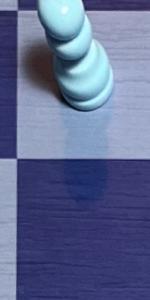
Label: Empty